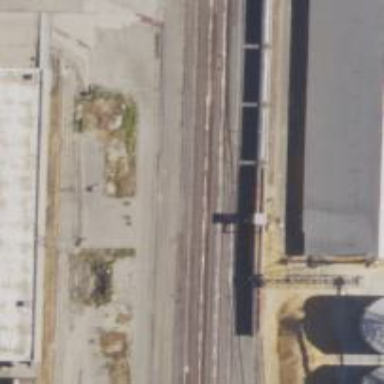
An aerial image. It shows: Railway siding with rails.